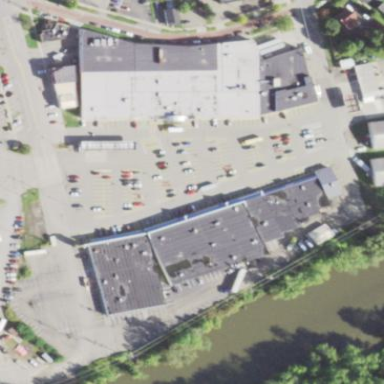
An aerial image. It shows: Retail area.